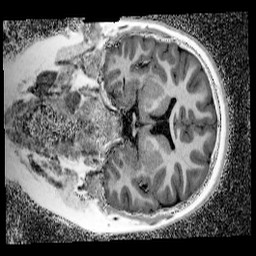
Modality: UNIT1_denoised
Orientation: coronal
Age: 10
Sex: male
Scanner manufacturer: siemens
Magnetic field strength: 3 T
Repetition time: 4 s
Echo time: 0.00299 s